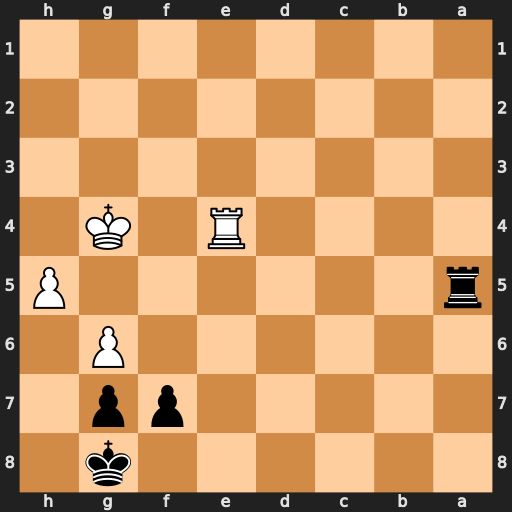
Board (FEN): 6k1/5pp1/6P1/r6P/4R1K1/8/8/8
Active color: b
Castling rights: -
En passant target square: -
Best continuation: f5+ Kg5 fxe4+